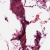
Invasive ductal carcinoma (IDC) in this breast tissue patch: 0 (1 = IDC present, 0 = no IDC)